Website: apple-inc
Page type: receipt
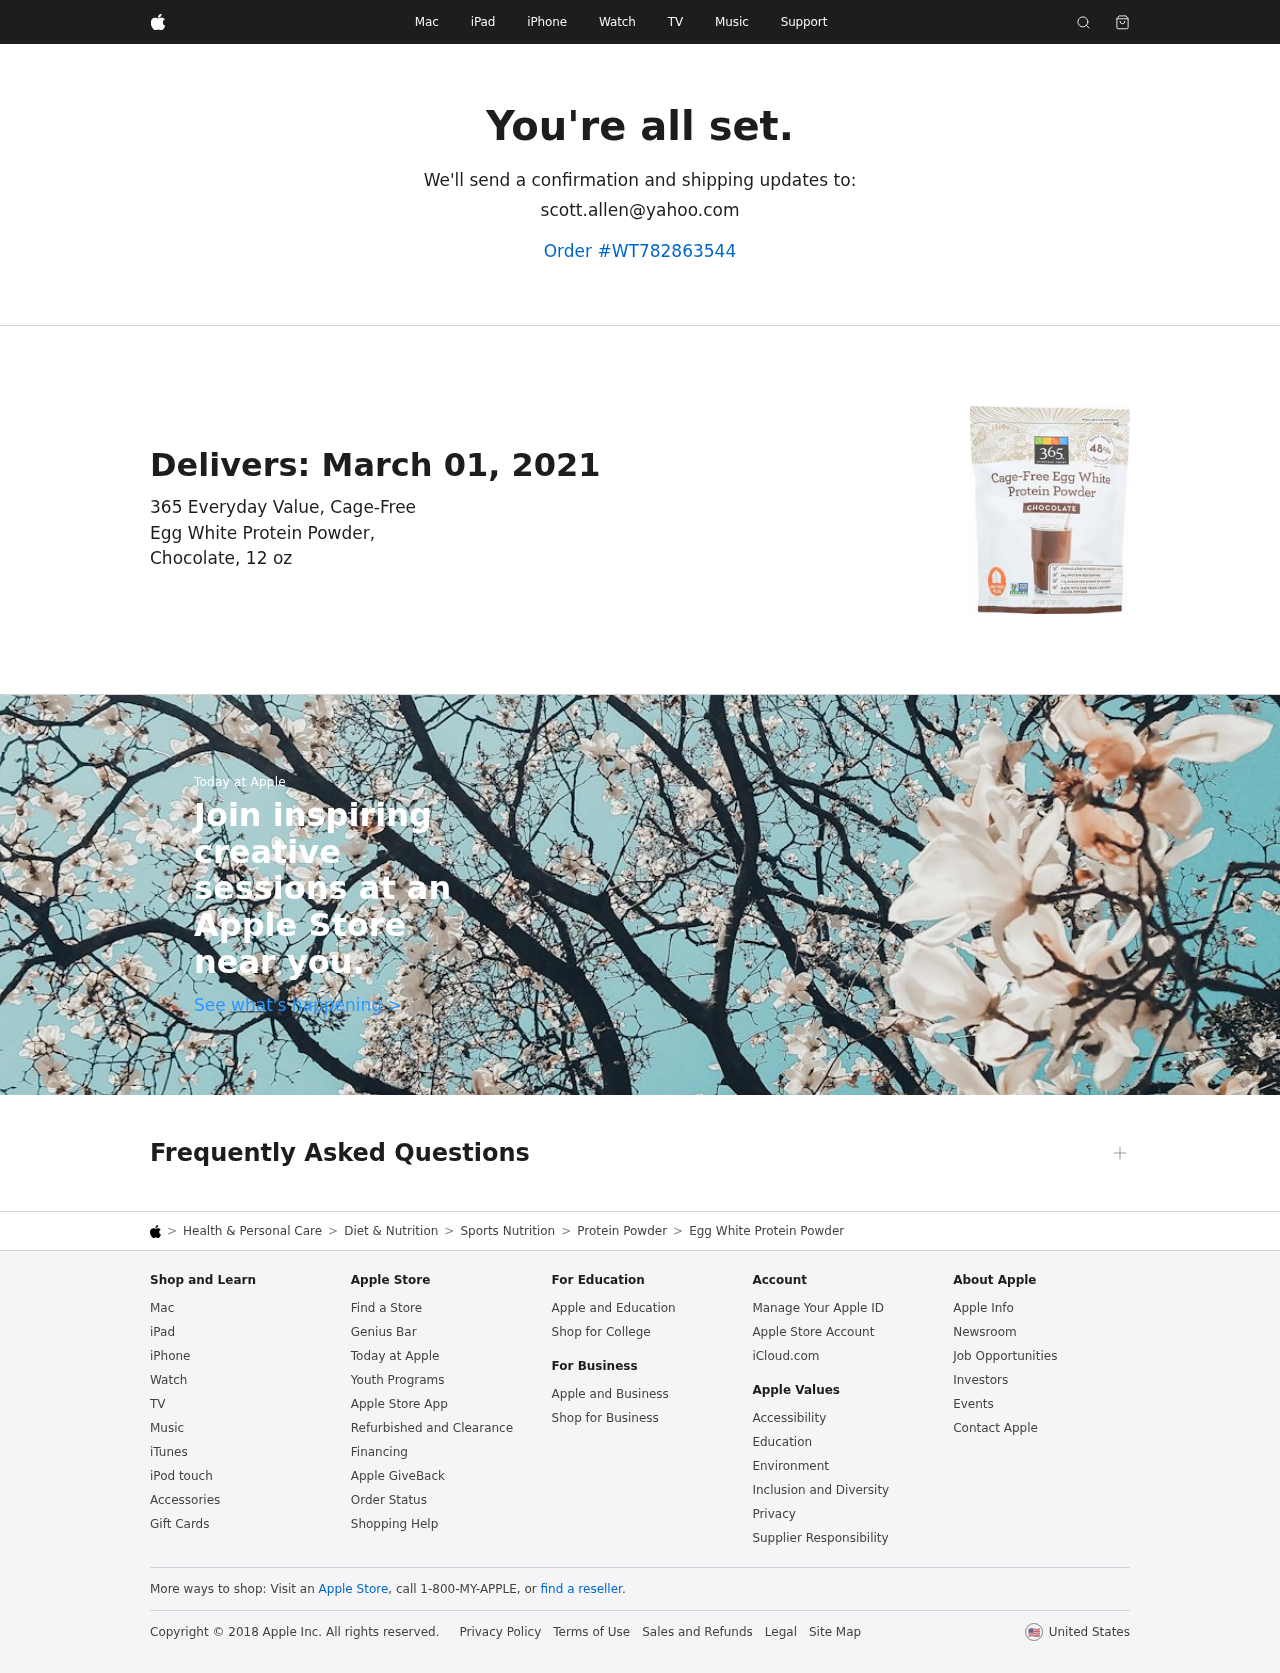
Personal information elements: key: PII_EMAIL
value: scott.allen@yahoo.com
Product elements: key: PRODUCT1_BREADCRUMB
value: Health & Personal Care
Diet & Nutrition
Sports Nutrition
Protein Powder
Egg White Protein Powder
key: PRODUCT1_NAME
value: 365 Everyday Value, Cage-Free Egg White Protein Powder, Chocolate, 12 oz
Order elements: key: ORDER_ID
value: Order #WT782863544
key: ORDER_DELIVERY_DATE
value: March 01, 2021